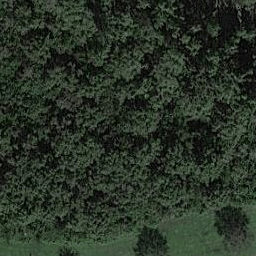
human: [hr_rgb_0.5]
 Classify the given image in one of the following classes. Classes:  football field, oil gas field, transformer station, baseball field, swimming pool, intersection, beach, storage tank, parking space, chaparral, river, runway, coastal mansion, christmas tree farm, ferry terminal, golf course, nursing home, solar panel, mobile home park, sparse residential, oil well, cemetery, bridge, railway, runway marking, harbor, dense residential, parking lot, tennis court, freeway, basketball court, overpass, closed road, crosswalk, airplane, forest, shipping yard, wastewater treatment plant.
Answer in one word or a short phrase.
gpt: forest